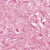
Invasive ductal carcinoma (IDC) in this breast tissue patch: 0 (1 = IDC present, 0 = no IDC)